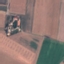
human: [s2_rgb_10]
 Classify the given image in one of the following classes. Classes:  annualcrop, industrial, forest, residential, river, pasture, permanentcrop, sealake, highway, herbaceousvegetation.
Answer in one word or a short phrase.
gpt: AnnualCrop